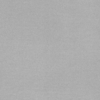
Label: dusty